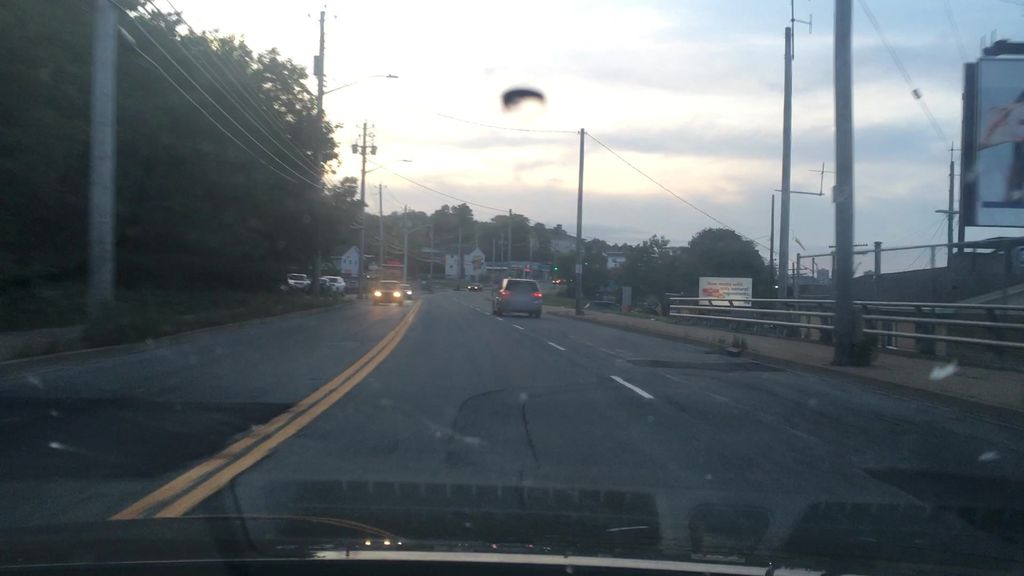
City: halifax